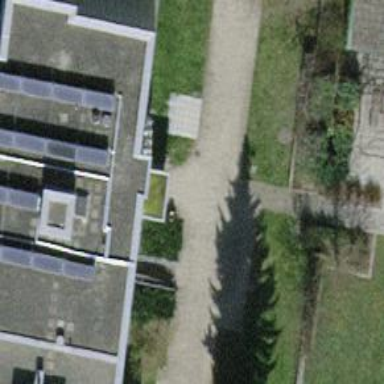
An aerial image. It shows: Flat-roofed apartment building.